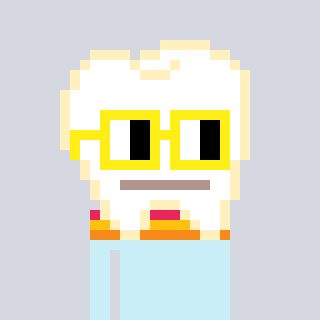
a pixel art character with square yellow glasses, a tooth-shaped head and a cold-colored body on a cool background